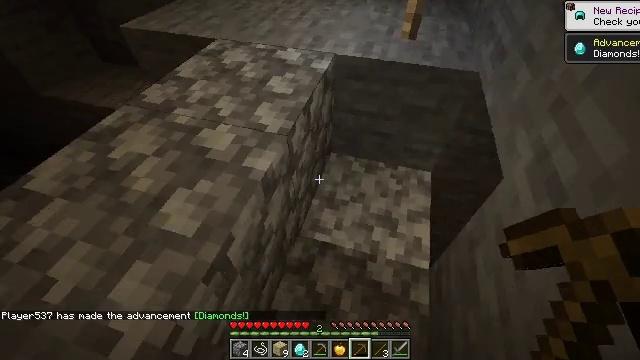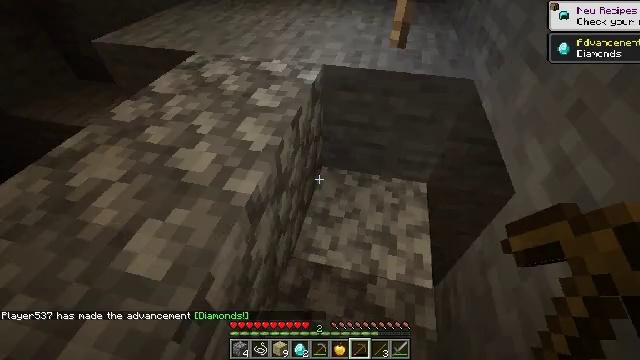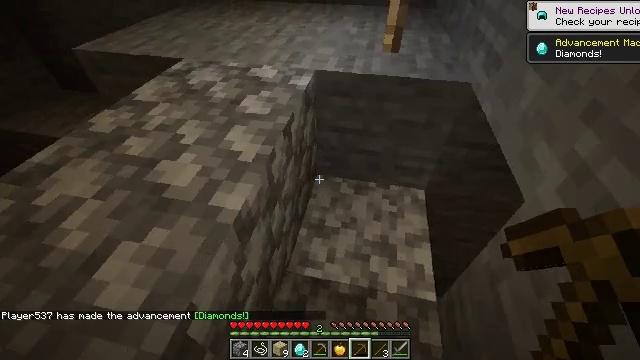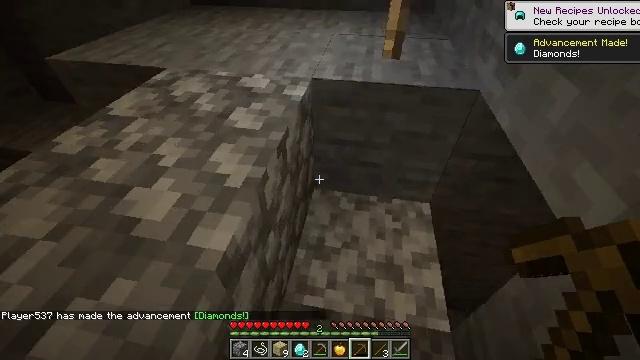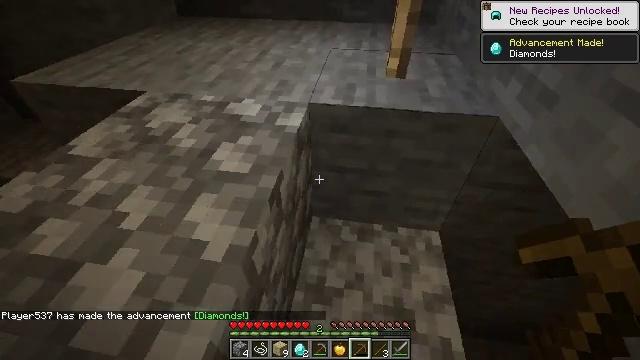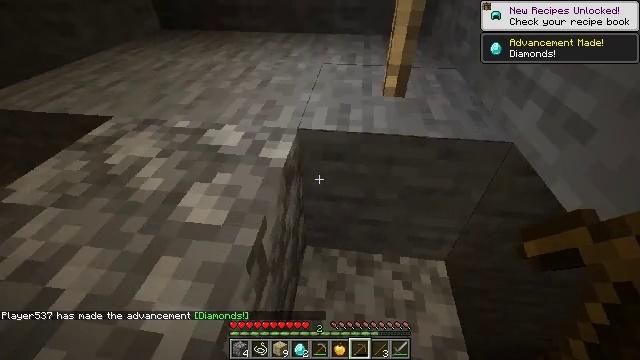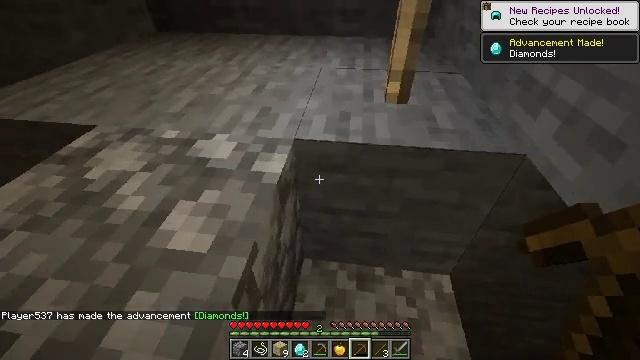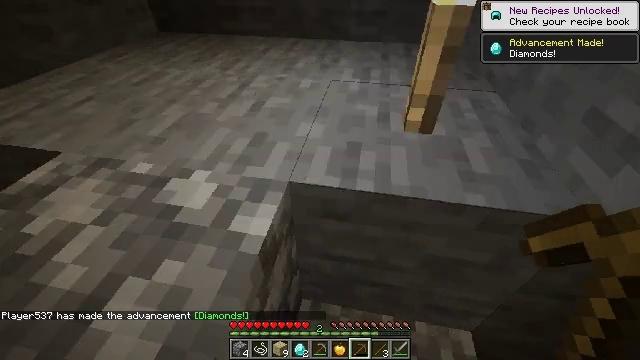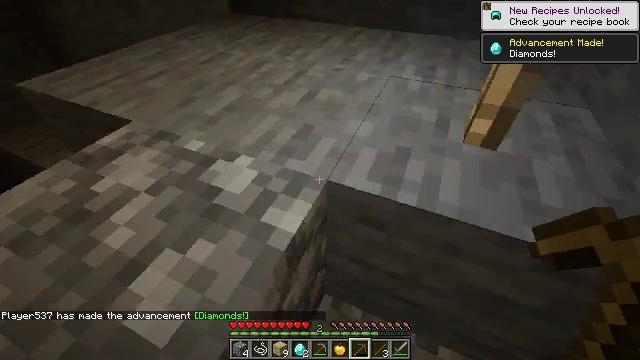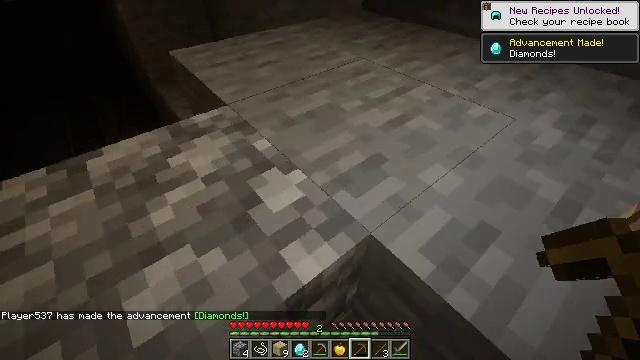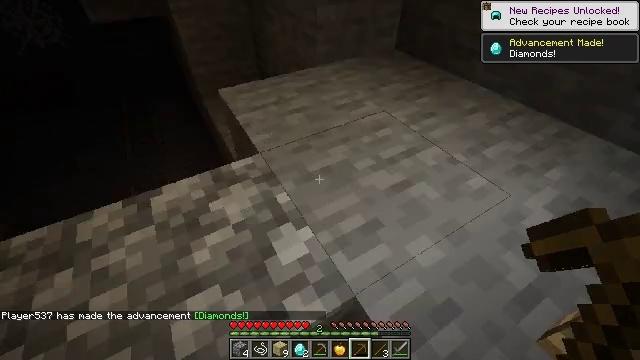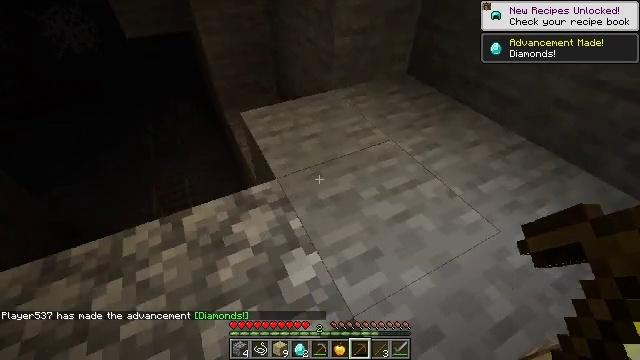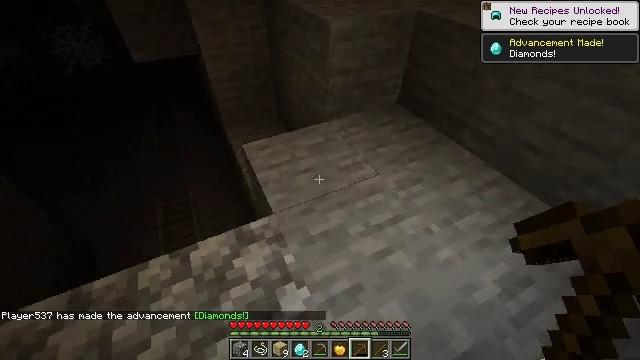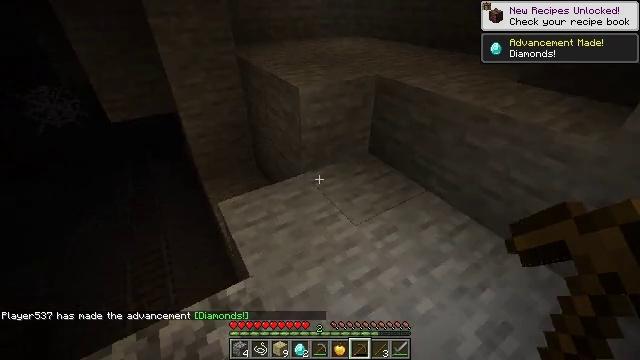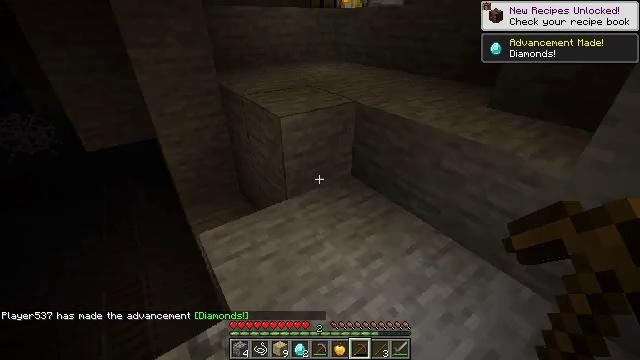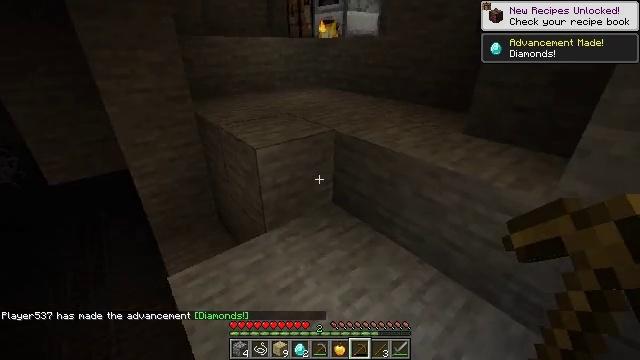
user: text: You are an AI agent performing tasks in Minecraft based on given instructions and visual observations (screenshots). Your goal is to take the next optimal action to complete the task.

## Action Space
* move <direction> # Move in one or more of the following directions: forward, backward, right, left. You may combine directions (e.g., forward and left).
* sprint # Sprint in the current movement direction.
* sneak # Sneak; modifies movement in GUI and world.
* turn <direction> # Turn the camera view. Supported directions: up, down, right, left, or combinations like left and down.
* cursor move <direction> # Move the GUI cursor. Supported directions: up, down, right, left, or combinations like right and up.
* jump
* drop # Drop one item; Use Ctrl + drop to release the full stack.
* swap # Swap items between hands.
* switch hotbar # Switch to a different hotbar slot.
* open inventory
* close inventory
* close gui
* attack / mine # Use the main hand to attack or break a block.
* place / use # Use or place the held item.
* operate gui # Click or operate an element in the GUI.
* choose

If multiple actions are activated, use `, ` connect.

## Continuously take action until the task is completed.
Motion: motion action
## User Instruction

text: Break the rail off the ground.
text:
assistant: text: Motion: move forward, turn right and up, jump
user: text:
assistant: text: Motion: move forward, turn right and up, jump
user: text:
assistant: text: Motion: move forward, turn right and up, jump
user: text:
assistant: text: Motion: move forward, turn right, jump
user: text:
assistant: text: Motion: move forward, turn right and up, jump
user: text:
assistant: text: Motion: move forward, jump
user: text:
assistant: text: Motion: move forward, turn left, jump
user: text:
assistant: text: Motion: move forward, turn left and down, jump
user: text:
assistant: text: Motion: move forward, turn left, jump
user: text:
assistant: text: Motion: move forward, turn left, jump
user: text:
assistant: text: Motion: move forward, turn left, jump
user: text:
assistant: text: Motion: move forward, jump
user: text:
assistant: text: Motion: move forward, turn right and up, jump
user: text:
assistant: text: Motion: move forward, turn right and up, jump
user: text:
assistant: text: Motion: move forward, turn right and up, jump
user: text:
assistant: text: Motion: move forward, turn right and up, jump
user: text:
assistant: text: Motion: move forward, turn right and up, jump
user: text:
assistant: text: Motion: move forward, jump
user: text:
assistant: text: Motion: move forward, jump
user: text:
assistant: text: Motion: turn left and down
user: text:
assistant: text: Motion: turn left and down
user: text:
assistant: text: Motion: turn left and down
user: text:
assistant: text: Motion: turn left and down
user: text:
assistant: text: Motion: turn right and up
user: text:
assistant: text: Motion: no_op
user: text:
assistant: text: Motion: no_op
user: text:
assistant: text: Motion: no_op
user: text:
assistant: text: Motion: no_op
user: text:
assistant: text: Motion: no_op
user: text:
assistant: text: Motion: turn left